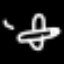
Label: airplane